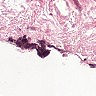
Metastatic tissue present: no